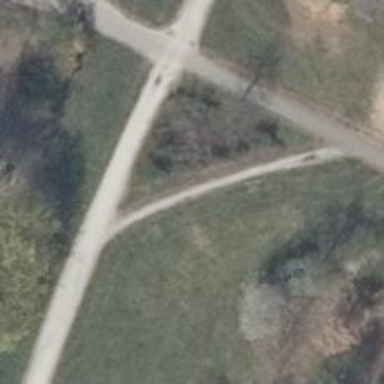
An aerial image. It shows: Compacted footway.